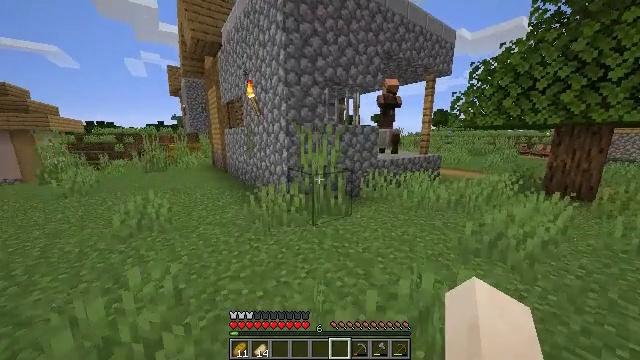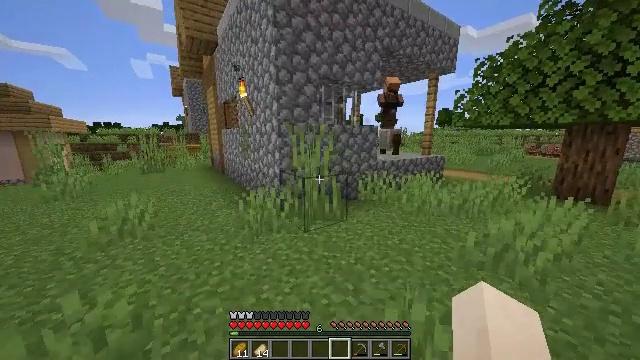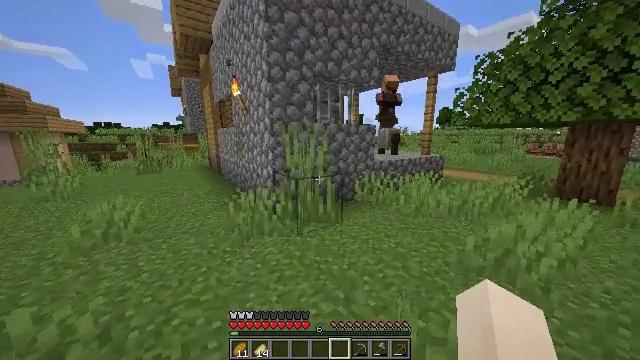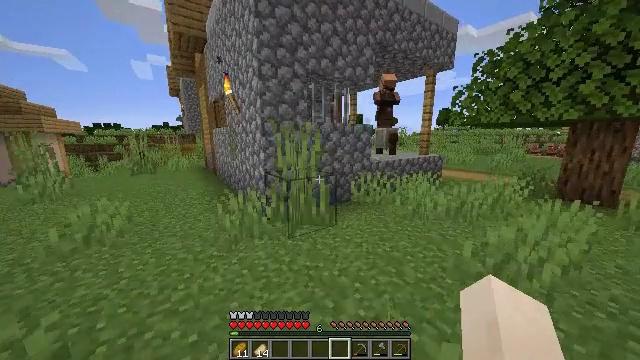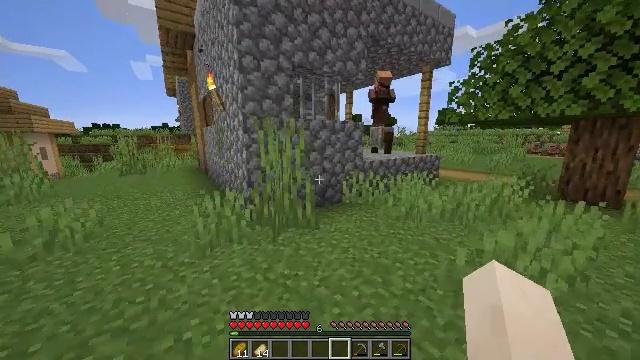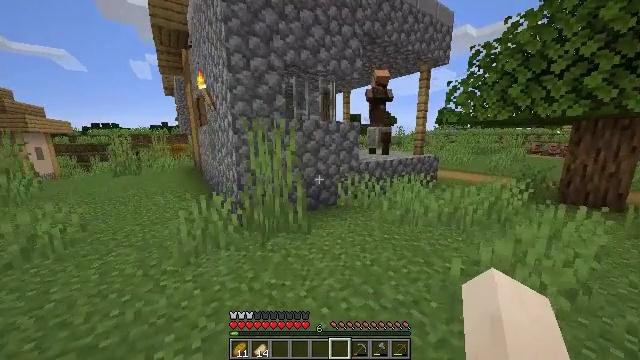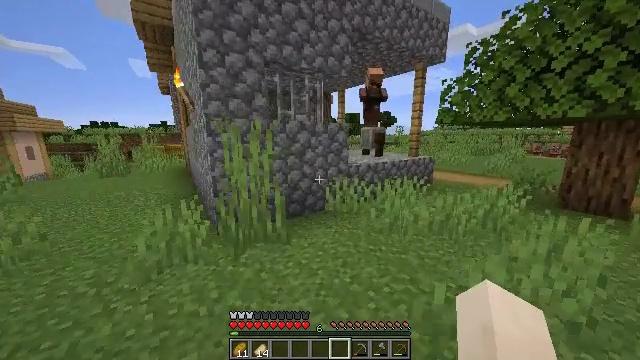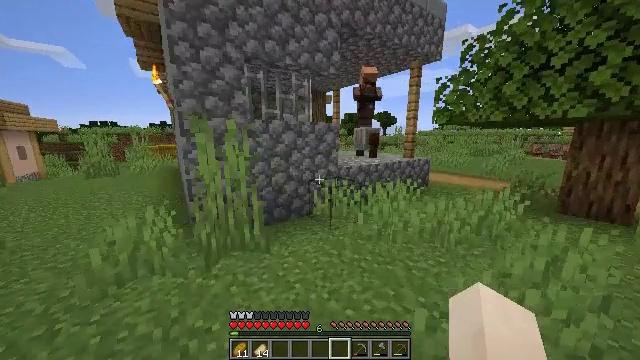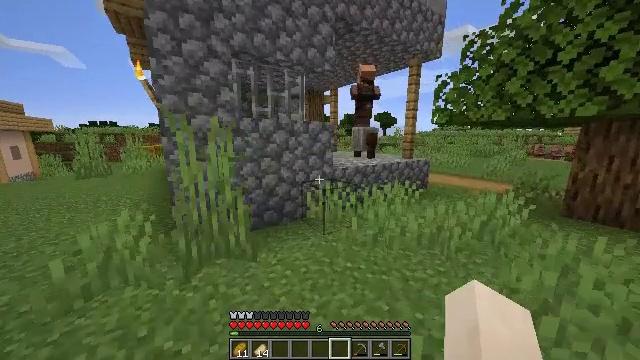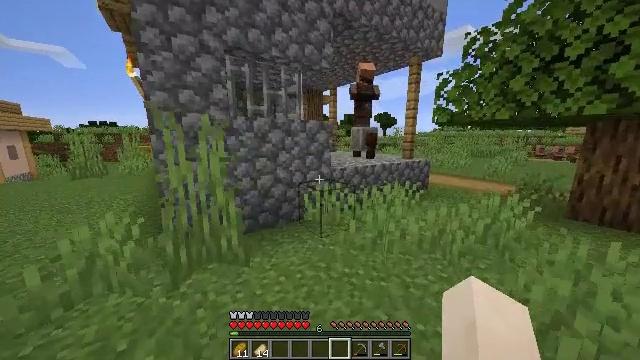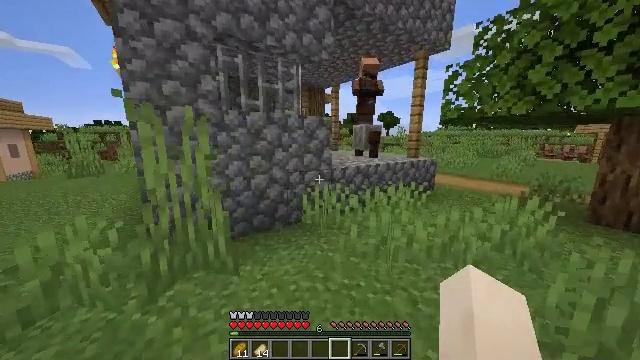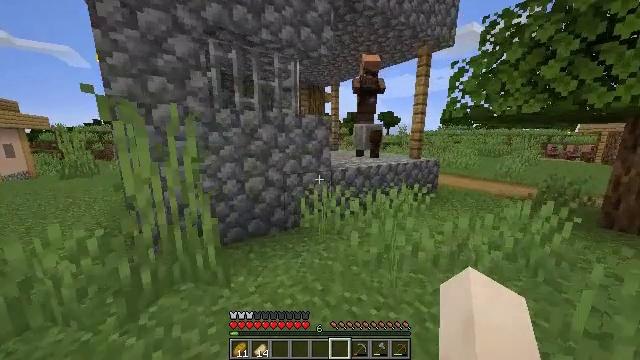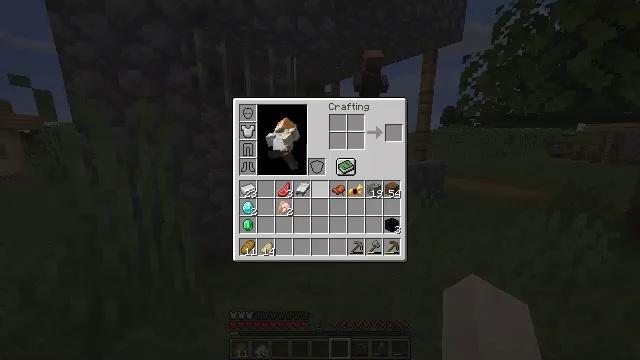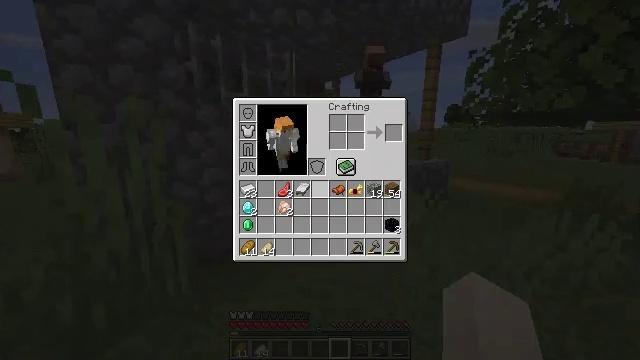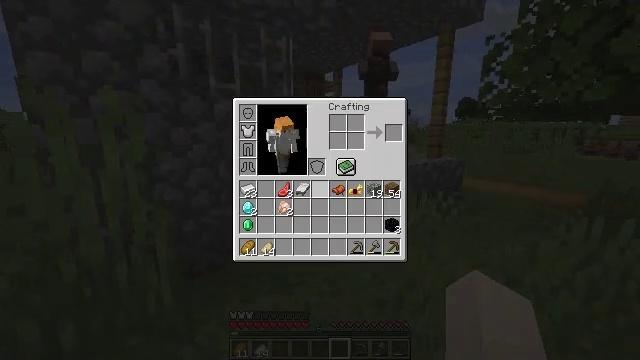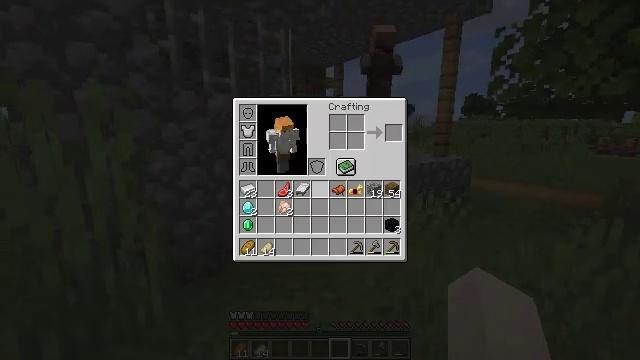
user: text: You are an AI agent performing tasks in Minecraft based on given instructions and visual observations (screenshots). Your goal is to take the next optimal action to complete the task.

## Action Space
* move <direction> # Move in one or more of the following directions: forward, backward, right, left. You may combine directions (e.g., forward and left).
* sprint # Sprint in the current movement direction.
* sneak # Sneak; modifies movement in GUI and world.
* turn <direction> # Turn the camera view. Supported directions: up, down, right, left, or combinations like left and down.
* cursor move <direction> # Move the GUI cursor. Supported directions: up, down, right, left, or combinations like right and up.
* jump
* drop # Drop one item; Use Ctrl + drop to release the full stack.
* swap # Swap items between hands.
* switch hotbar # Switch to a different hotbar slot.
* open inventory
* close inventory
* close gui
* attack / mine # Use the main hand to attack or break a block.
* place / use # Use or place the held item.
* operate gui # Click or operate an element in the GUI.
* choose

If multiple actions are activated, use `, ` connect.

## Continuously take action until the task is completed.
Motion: motion action
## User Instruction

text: Interact with the furnace to craft a cooked porkchop.
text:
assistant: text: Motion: move forward and move right, sprint, turn left
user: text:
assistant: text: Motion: move forward and move right, sprint
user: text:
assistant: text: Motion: move forward and move right, sprint
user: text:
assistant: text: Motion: move forward and move right, sprint
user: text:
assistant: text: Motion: move forward and move right, sprint
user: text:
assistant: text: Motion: move forward and move right, sprint
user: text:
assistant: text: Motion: move forward and move right, sprint
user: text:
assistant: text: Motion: move forward, sprint
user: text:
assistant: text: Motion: move forward, sprint
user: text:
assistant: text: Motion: move forward, sprint
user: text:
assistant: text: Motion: move forward
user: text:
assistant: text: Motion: close inventory
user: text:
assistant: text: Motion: close inventory
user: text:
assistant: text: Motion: close inventory
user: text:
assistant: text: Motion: open gui
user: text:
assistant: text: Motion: no_op
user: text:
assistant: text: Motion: no_op
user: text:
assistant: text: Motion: no_op
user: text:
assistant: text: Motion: close gui
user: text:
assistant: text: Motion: no_op
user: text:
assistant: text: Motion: turn left and down
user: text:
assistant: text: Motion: turn left and down
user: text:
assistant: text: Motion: move forward, turn left and up
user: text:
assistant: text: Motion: move forward, sprint, turn left and up
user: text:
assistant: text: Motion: move forward, sprint
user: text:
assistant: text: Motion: move forward, sprint
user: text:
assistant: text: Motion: move forward, sprint
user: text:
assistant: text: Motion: move forward, sprint
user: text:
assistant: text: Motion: move forward, sprint
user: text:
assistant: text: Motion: move forward, sprint